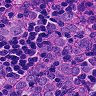
Metastatic tissue present: yes